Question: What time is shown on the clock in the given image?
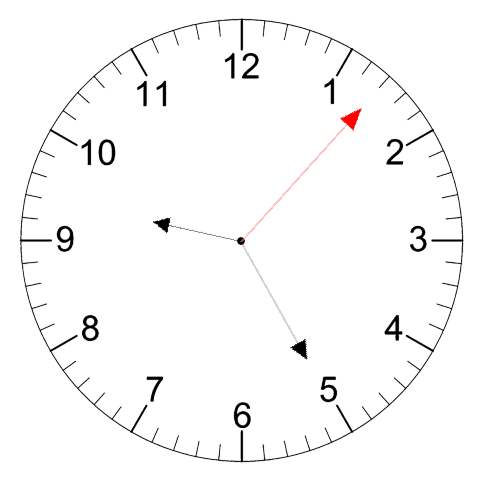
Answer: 09:25:07